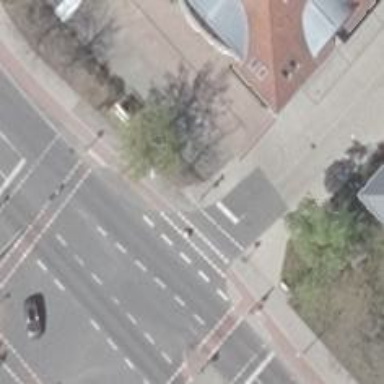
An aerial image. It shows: Road with traffic signals.